Question: What is the measurement shown in the image?
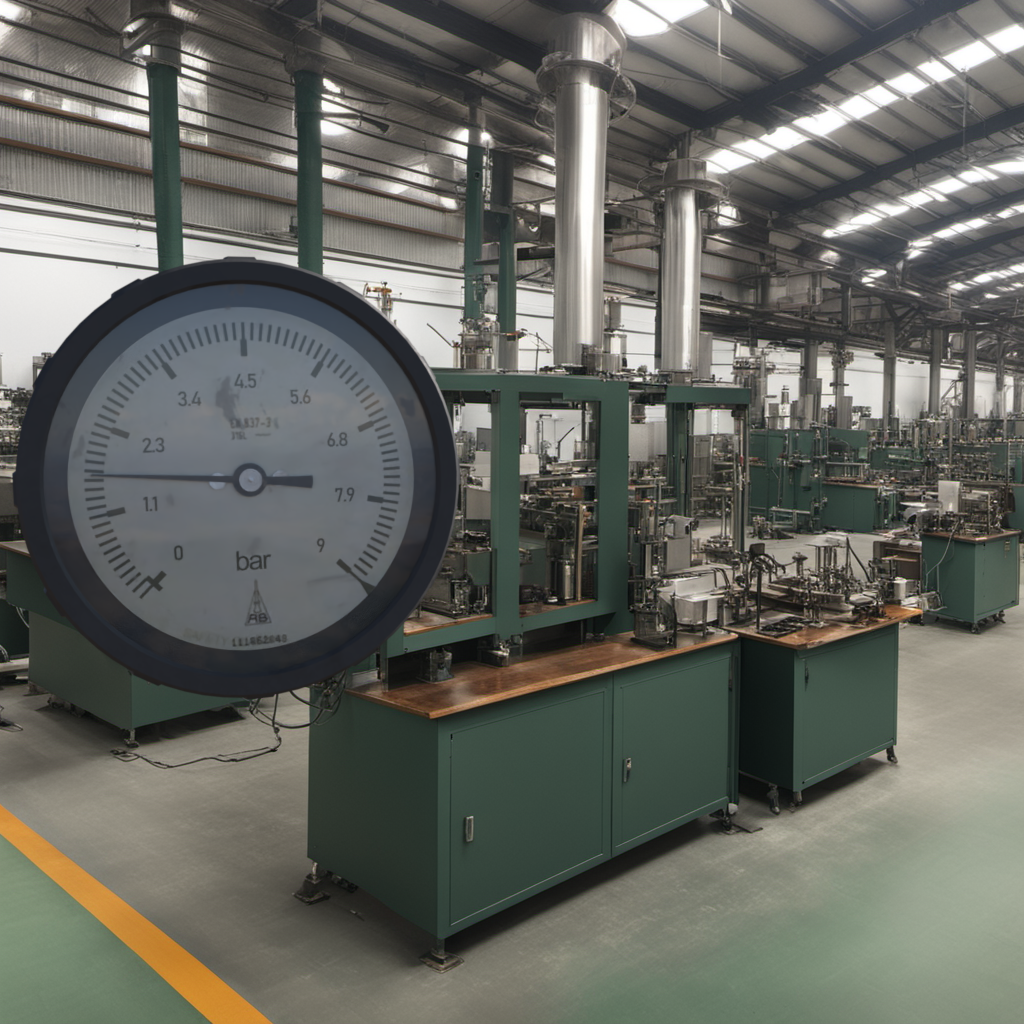
Answer: The result is 1.66
Question: What is the range of the measurement shown in the image?
Answer: The range is from 0 to 9
Question: What is the minimum and maximum value of this measurement?
Answer: The minimum value is 0 and the maximum value is 9